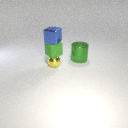
small blue metal cube above small yellow metal sphere